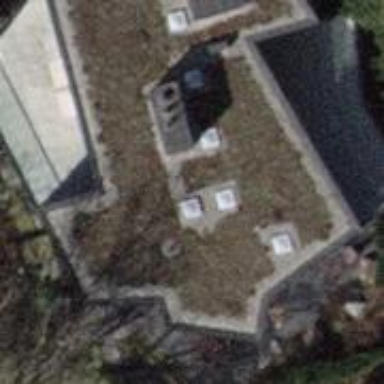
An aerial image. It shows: Apartment building with flat roof.